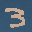
Label: 3